Interaction volume radius: 10 \u00c5
Interaction volume height: 20 \u00c5
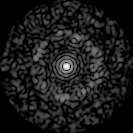
Disorder parameter: 0.8367